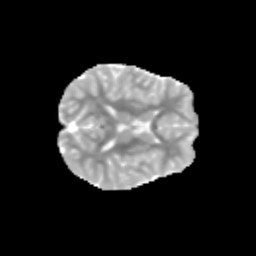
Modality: MD
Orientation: axial
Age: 11
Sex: female
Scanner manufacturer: siemens
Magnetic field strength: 3 T
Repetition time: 3.8 s
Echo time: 0.07 s